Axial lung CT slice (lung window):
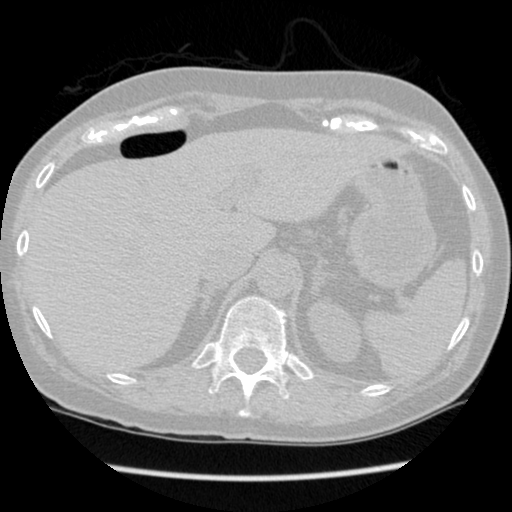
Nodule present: no